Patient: sex F, age 58
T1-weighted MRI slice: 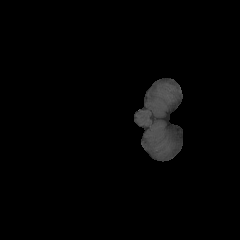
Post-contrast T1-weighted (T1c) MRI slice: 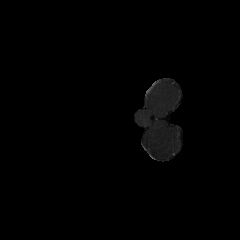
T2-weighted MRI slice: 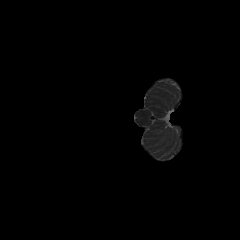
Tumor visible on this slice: no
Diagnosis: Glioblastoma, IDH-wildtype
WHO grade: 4